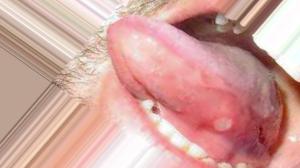
Condition: Mouth Ulcer